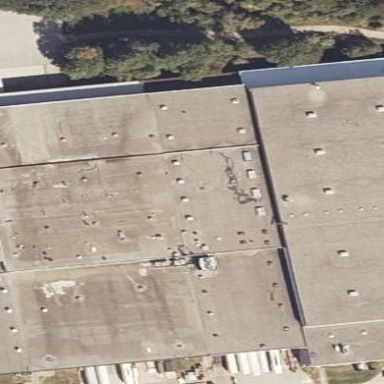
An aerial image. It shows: Industrial building.